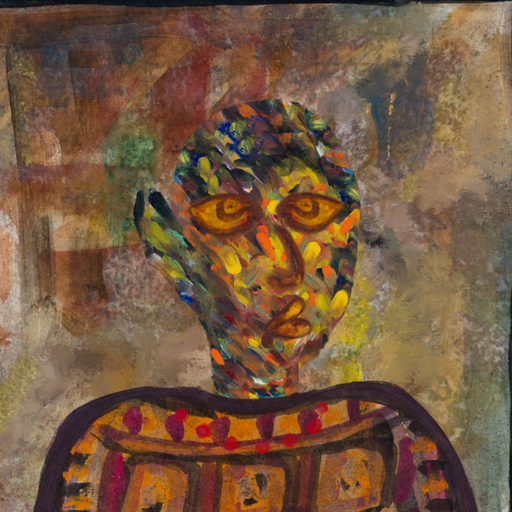
Background: Mosgoul, Head And Neck Side: An_Impression, Face Side: Comrade, Bust: Doll, Hair Side: Blank, Head Accessory: Blank, Second Necklace: Blank, Necklace: Irani_3, Baby: Blank